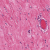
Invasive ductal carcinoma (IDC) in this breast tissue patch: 0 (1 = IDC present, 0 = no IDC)